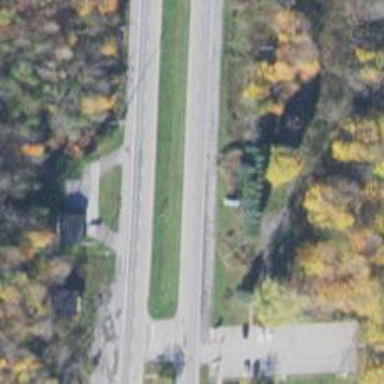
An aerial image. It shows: Expressway with asphalt surface classified as trunk highway.